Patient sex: M
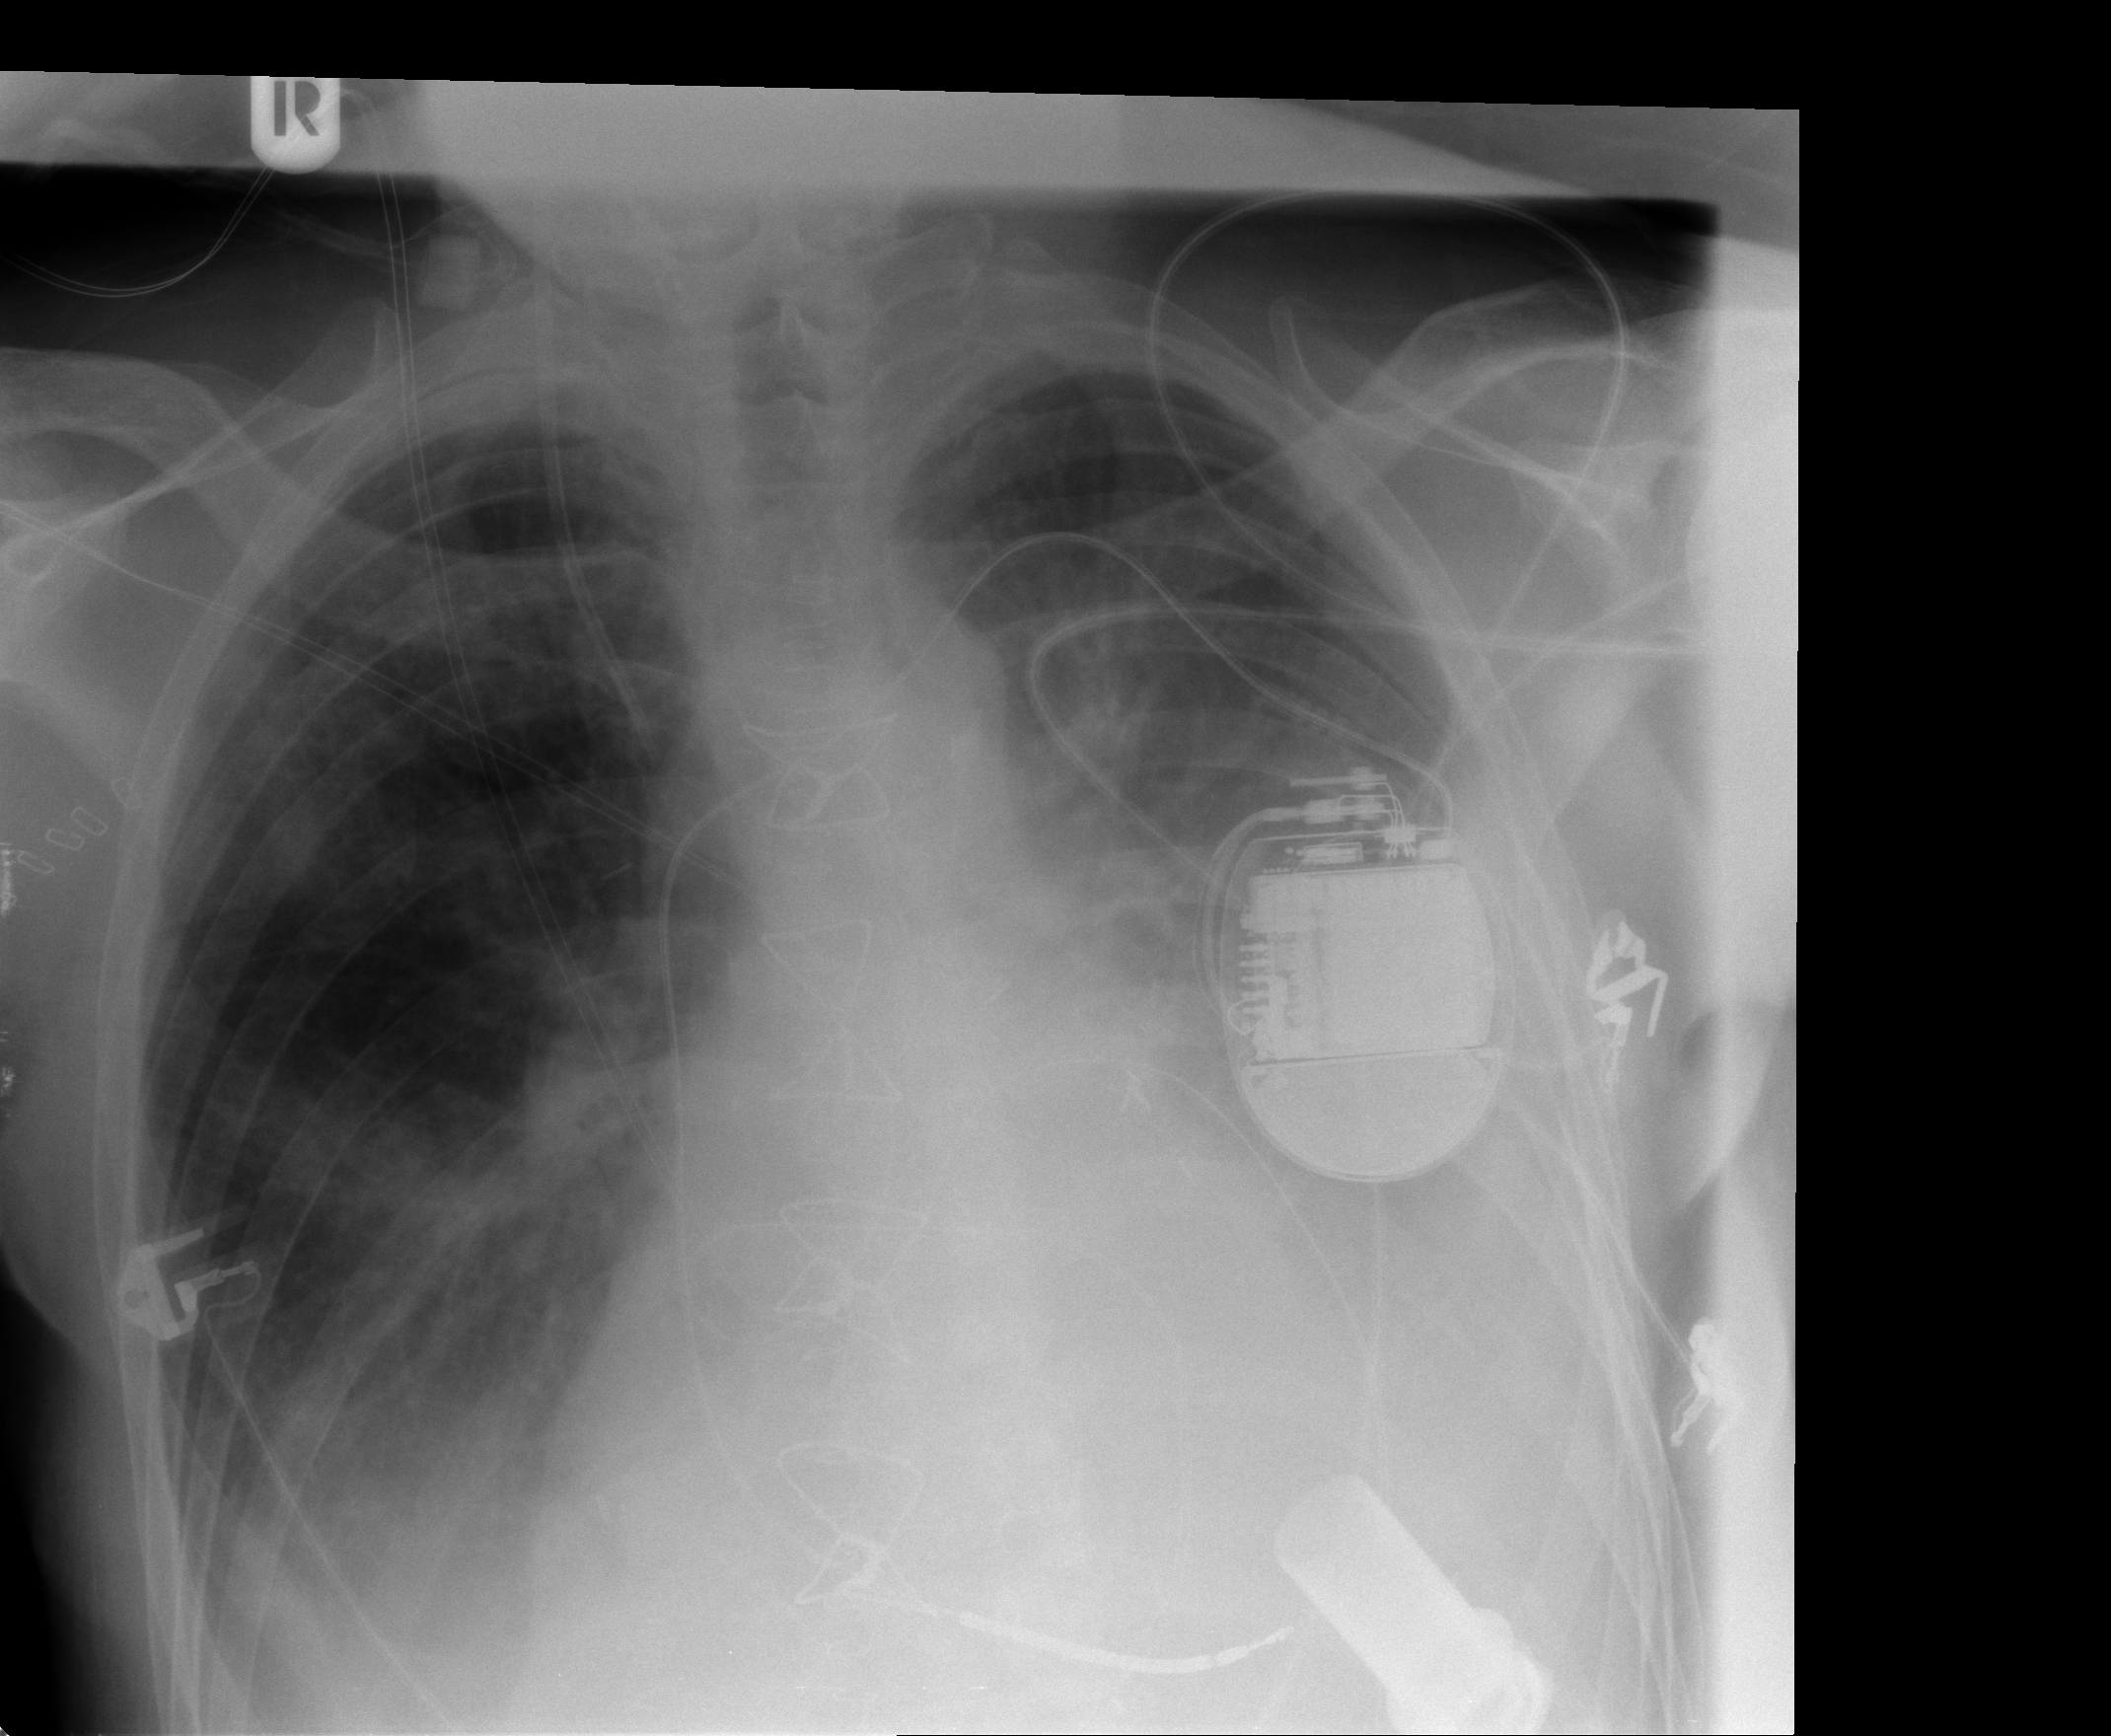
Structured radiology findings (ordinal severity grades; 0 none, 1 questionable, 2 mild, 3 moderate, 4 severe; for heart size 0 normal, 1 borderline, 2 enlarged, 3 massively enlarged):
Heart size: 2
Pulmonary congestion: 2
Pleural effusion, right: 2
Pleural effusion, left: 3
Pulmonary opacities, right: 0
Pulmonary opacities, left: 0
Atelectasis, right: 2
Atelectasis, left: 3